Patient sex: M
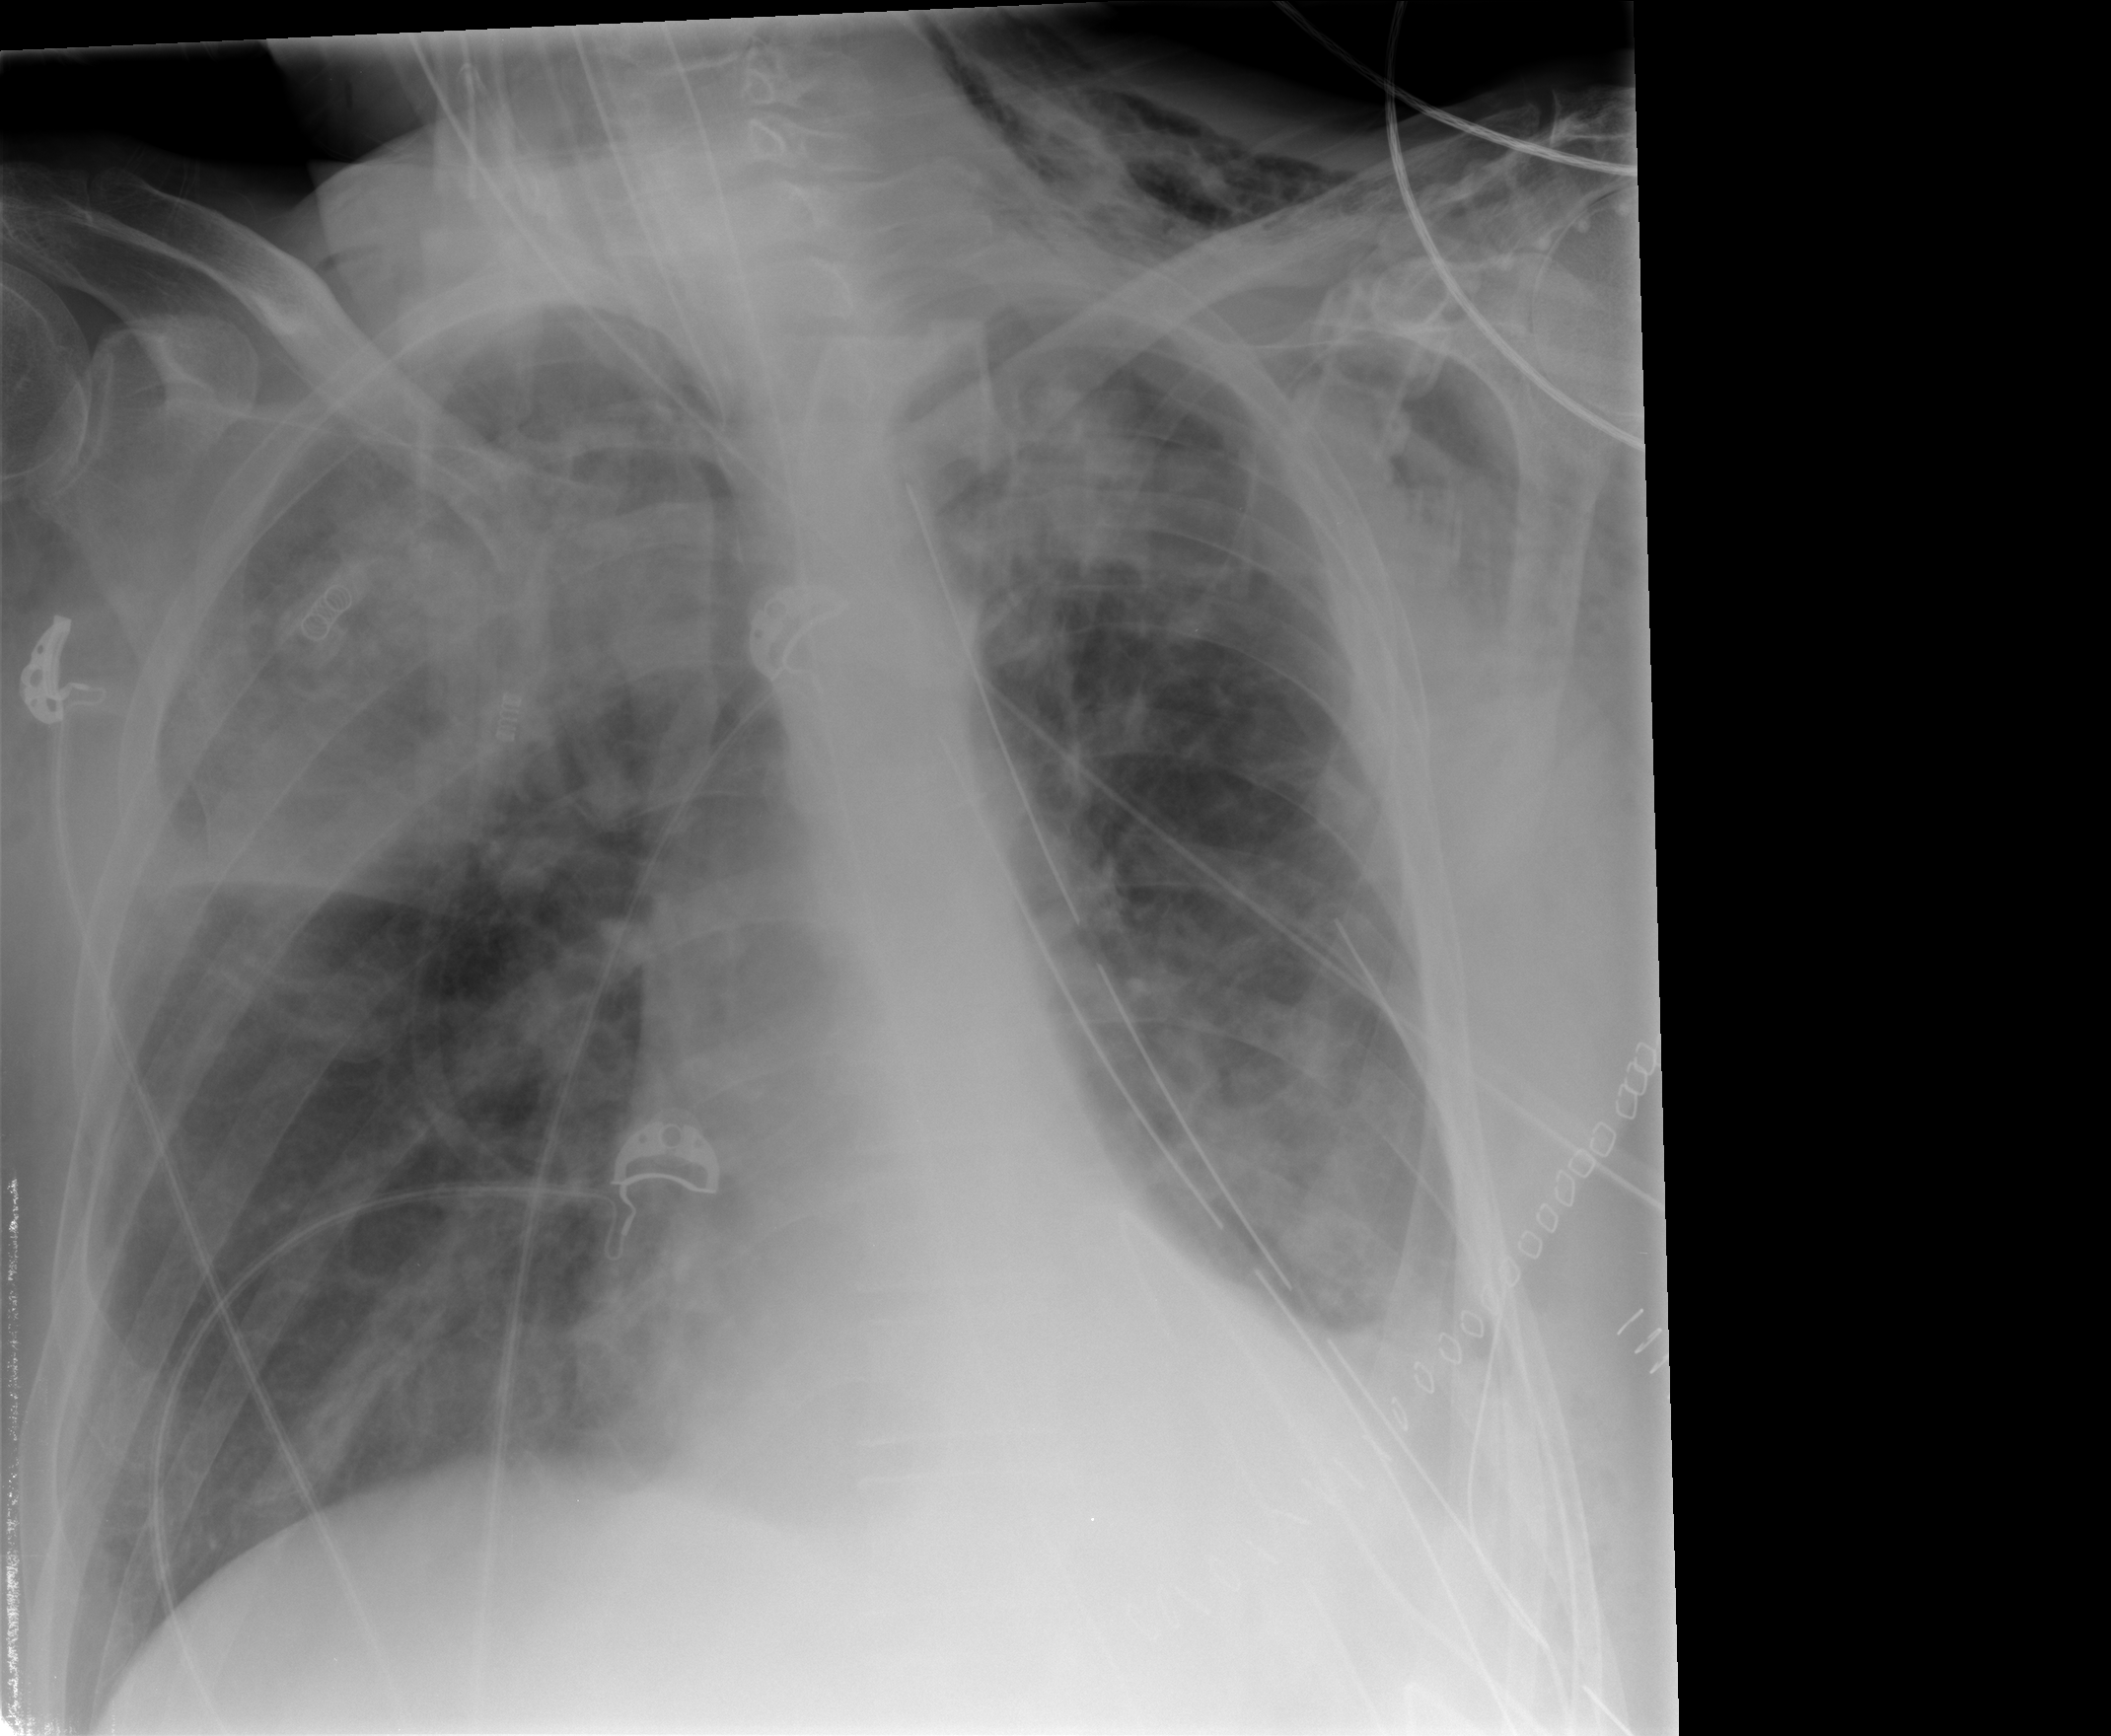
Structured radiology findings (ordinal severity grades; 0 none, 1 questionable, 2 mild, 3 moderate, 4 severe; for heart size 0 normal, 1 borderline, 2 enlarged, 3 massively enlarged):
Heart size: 0
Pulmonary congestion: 2
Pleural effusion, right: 0
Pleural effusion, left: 2
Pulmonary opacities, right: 2
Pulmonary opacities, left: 2
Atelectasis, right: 2
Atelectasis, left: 2